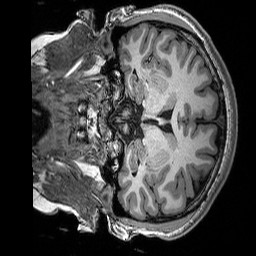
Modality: T1w
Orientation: coronal
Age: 21
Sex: female